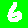
Digit: 6